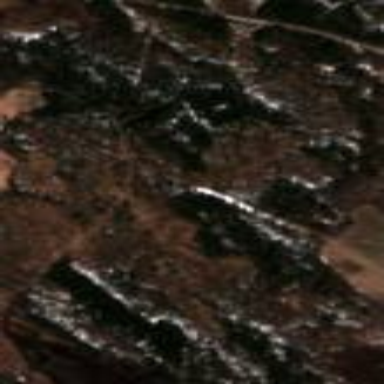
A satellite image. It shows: Landscape covered with heath.